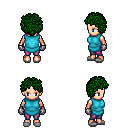
a pixel art fantasy rpg character, female body template, human, light skin, teal tunic, magenta pants, green curly afro hairstyle, metal gloves, white slippers, four views (front, back, left, right), 2x2 character sprite sheet, small pixel art, hard edges, no anti-aliasing